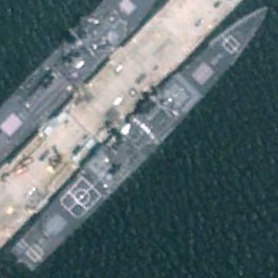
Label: cruiser